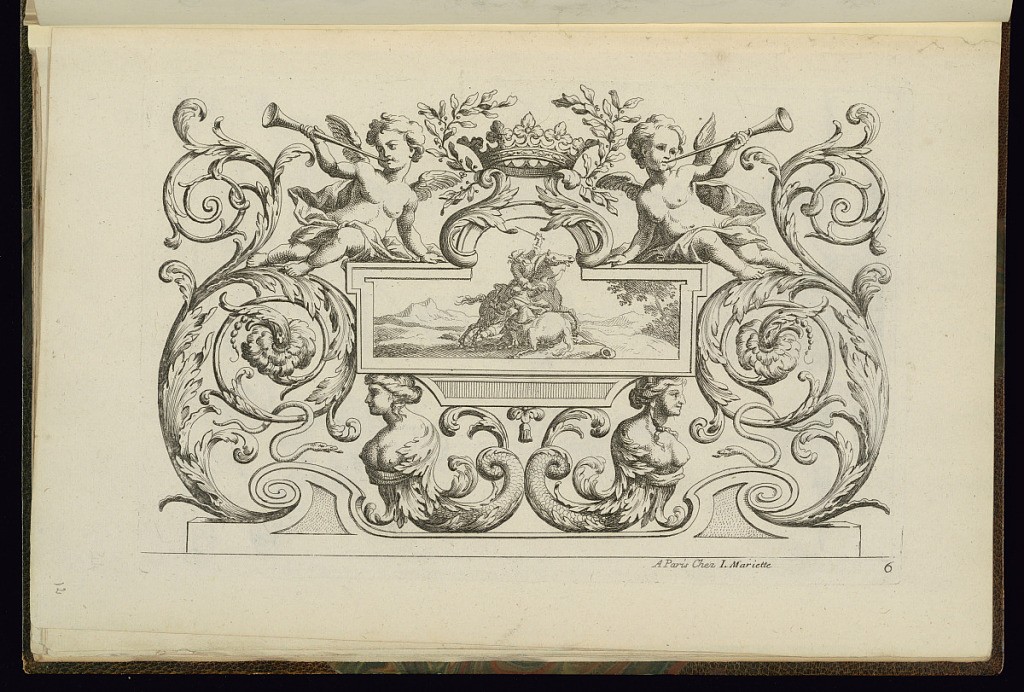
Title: Ornament Panel Design
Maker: Alexis Loir, French, 1640 - 1713
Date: ca.1660–1713
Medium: Etching on paper
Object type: Print
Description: Ornament panel design with a central cartouche of two men on horseback fighting with swords in a landscape, framed by foliate scrolls, scrolling leaves (rinceaux), rosettes, snakes, winged putti, a crown, foliate branches, and mermaids. The plate is numbered